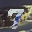
Label: 7